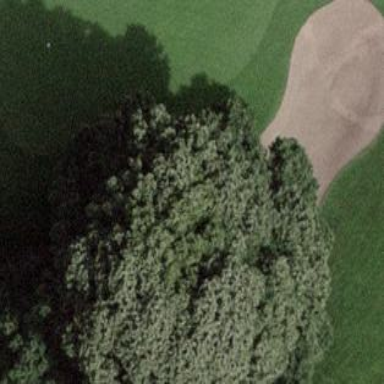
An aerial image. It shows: Golf bunker.